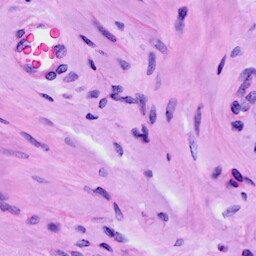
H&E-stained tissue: Cervix